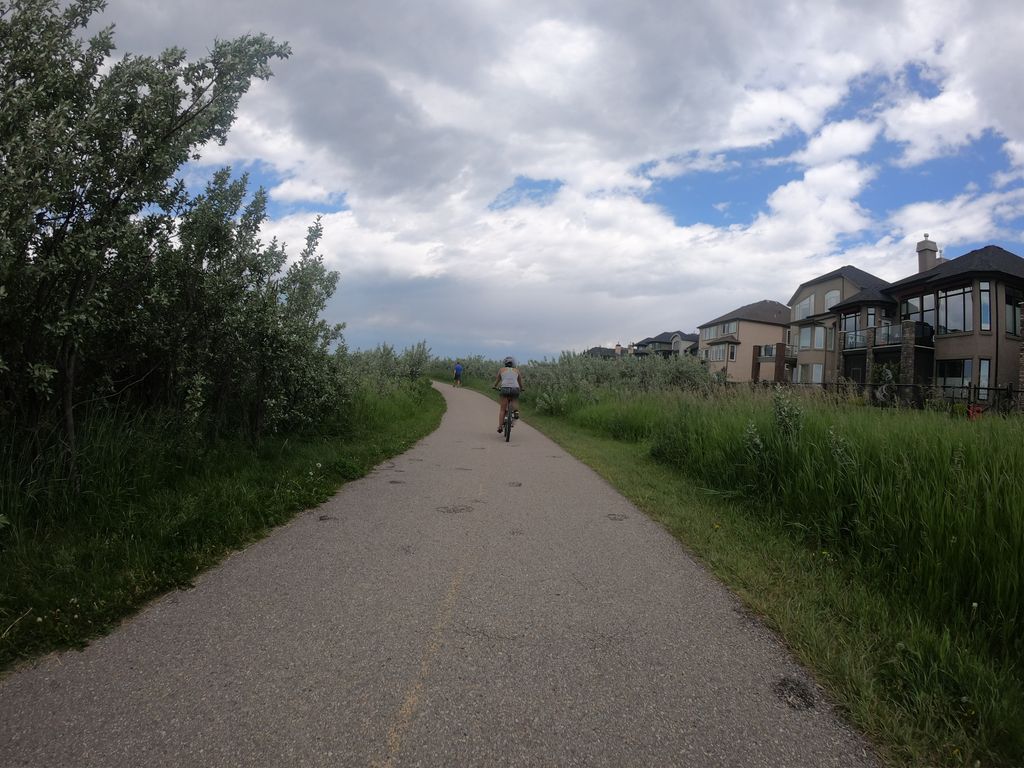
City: calgary